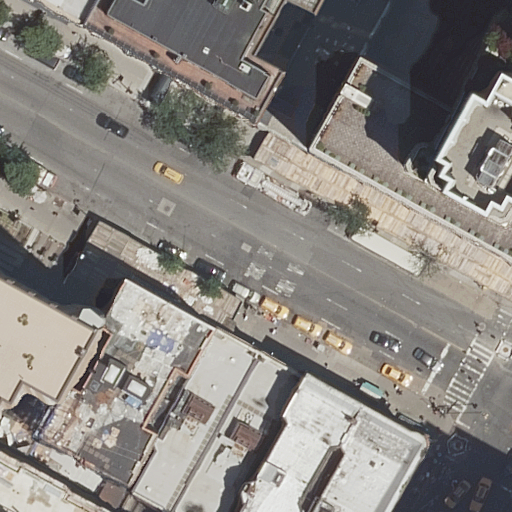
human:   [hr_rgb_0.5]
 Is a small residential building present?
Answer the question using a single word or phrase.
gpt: yes

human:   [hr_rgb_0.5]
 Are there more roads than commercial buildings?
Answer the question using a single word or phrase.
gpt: yes

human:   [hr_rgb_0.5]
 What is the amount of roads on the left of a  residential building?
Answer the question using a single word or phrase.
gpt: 2

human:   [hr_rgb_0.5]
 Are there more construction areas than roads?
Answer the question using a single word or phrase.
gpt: no

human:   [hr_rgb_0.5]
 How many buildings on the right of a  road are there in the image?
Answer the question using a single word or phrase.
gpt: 3

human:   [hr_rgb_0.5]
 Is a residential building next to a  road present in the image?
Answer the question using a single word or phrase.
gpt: yes

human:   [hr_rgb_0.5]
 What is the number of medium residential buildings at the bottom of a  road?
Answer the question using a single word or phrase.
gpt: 4

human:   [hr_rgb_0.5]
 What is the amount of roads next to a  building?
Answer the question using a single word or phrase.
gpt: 2

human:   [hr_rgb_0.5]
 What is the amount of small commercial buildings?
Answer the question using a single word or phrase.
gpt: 0

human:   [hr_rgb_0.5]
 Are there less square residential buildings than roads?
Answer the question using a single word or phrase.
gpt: yes

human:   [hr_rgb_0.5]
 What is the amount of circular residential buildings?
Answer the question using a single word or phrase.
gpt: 0

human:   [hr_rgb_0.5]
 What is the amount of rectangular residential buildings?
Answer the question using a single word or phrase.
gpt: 3

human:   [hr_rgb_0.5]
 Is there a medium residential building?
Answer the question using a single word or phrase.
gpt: yes

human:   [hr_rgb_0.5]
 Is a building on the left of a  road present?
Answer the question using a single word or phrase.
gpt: yes

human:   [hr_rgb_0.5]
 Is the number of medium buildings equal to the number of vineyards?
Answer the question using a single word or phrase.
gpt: no

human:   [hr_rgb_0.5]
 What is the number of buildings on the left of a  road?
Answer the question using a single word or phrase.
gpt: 9

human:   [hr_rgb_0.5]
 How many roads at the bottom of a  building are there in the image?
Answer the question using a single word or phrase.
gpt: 2

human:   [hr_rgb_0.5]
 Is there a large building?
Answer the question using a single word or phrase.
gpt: yes

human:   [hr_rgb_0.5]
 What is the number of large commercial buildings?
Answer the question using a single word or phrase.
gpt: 0

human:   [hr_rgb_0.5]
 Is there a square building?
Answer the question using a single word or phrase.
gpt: no

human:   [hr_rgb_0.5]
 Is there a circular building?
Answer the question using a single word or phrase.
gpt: no

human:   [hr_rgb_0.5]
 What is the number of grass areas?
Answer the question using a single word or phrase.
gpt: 0

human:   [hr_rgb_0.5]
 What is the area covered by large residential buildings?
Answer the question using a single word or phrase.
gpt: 2625m2

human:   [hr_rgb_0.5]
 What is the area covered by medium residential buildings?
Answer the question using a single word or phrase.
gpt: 1779m2

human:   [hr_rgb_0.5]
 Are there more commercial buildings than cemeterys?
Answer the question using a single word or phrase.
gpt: no

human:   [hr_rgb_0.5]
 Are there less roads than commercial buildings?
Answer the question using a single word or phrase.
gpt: no

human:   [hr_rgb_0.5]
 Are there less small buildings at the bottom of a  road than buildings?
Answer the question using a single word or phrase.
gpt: yes

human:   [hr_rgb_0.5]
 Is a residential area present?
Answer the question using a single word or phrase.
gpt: no

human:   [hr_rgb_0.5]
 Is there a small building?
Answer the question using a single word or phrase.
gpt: yes

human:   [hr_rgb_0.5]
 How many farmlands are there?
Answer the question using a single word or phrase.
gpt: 0

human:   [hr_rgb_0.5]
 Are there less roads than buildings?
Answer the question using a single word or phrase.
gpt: yes

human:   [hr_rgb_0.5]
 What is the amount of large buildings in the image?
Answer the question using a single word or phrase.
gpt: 3

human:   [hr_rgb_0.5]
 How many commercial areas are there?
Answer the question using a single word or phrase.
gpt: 0

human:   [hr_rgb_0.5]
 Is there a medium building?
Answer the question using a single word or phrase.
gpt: yes

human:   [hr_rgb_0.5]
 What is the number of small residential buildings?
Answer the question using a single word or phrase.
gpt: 2

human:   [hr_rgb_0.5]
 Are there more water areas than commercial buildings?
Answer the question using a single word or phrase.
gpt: no